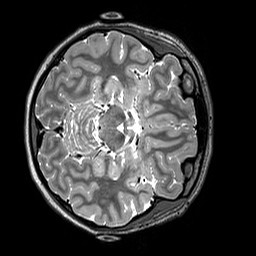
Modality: T2w
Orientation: axial
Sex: female
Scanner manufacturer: siemens
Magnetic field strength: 3 T
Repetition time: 3.2 s
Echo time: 0.409 s